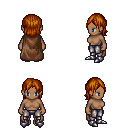
a pixel art fantasy rpg character, female body template, human, dark skin, brown cape, metal pants, brunette long bangs hairstyle, metal boots, four views (front, back, left, right), 2x2 character sprite sheet, small pixel art, hard edges, no anti-aliasing